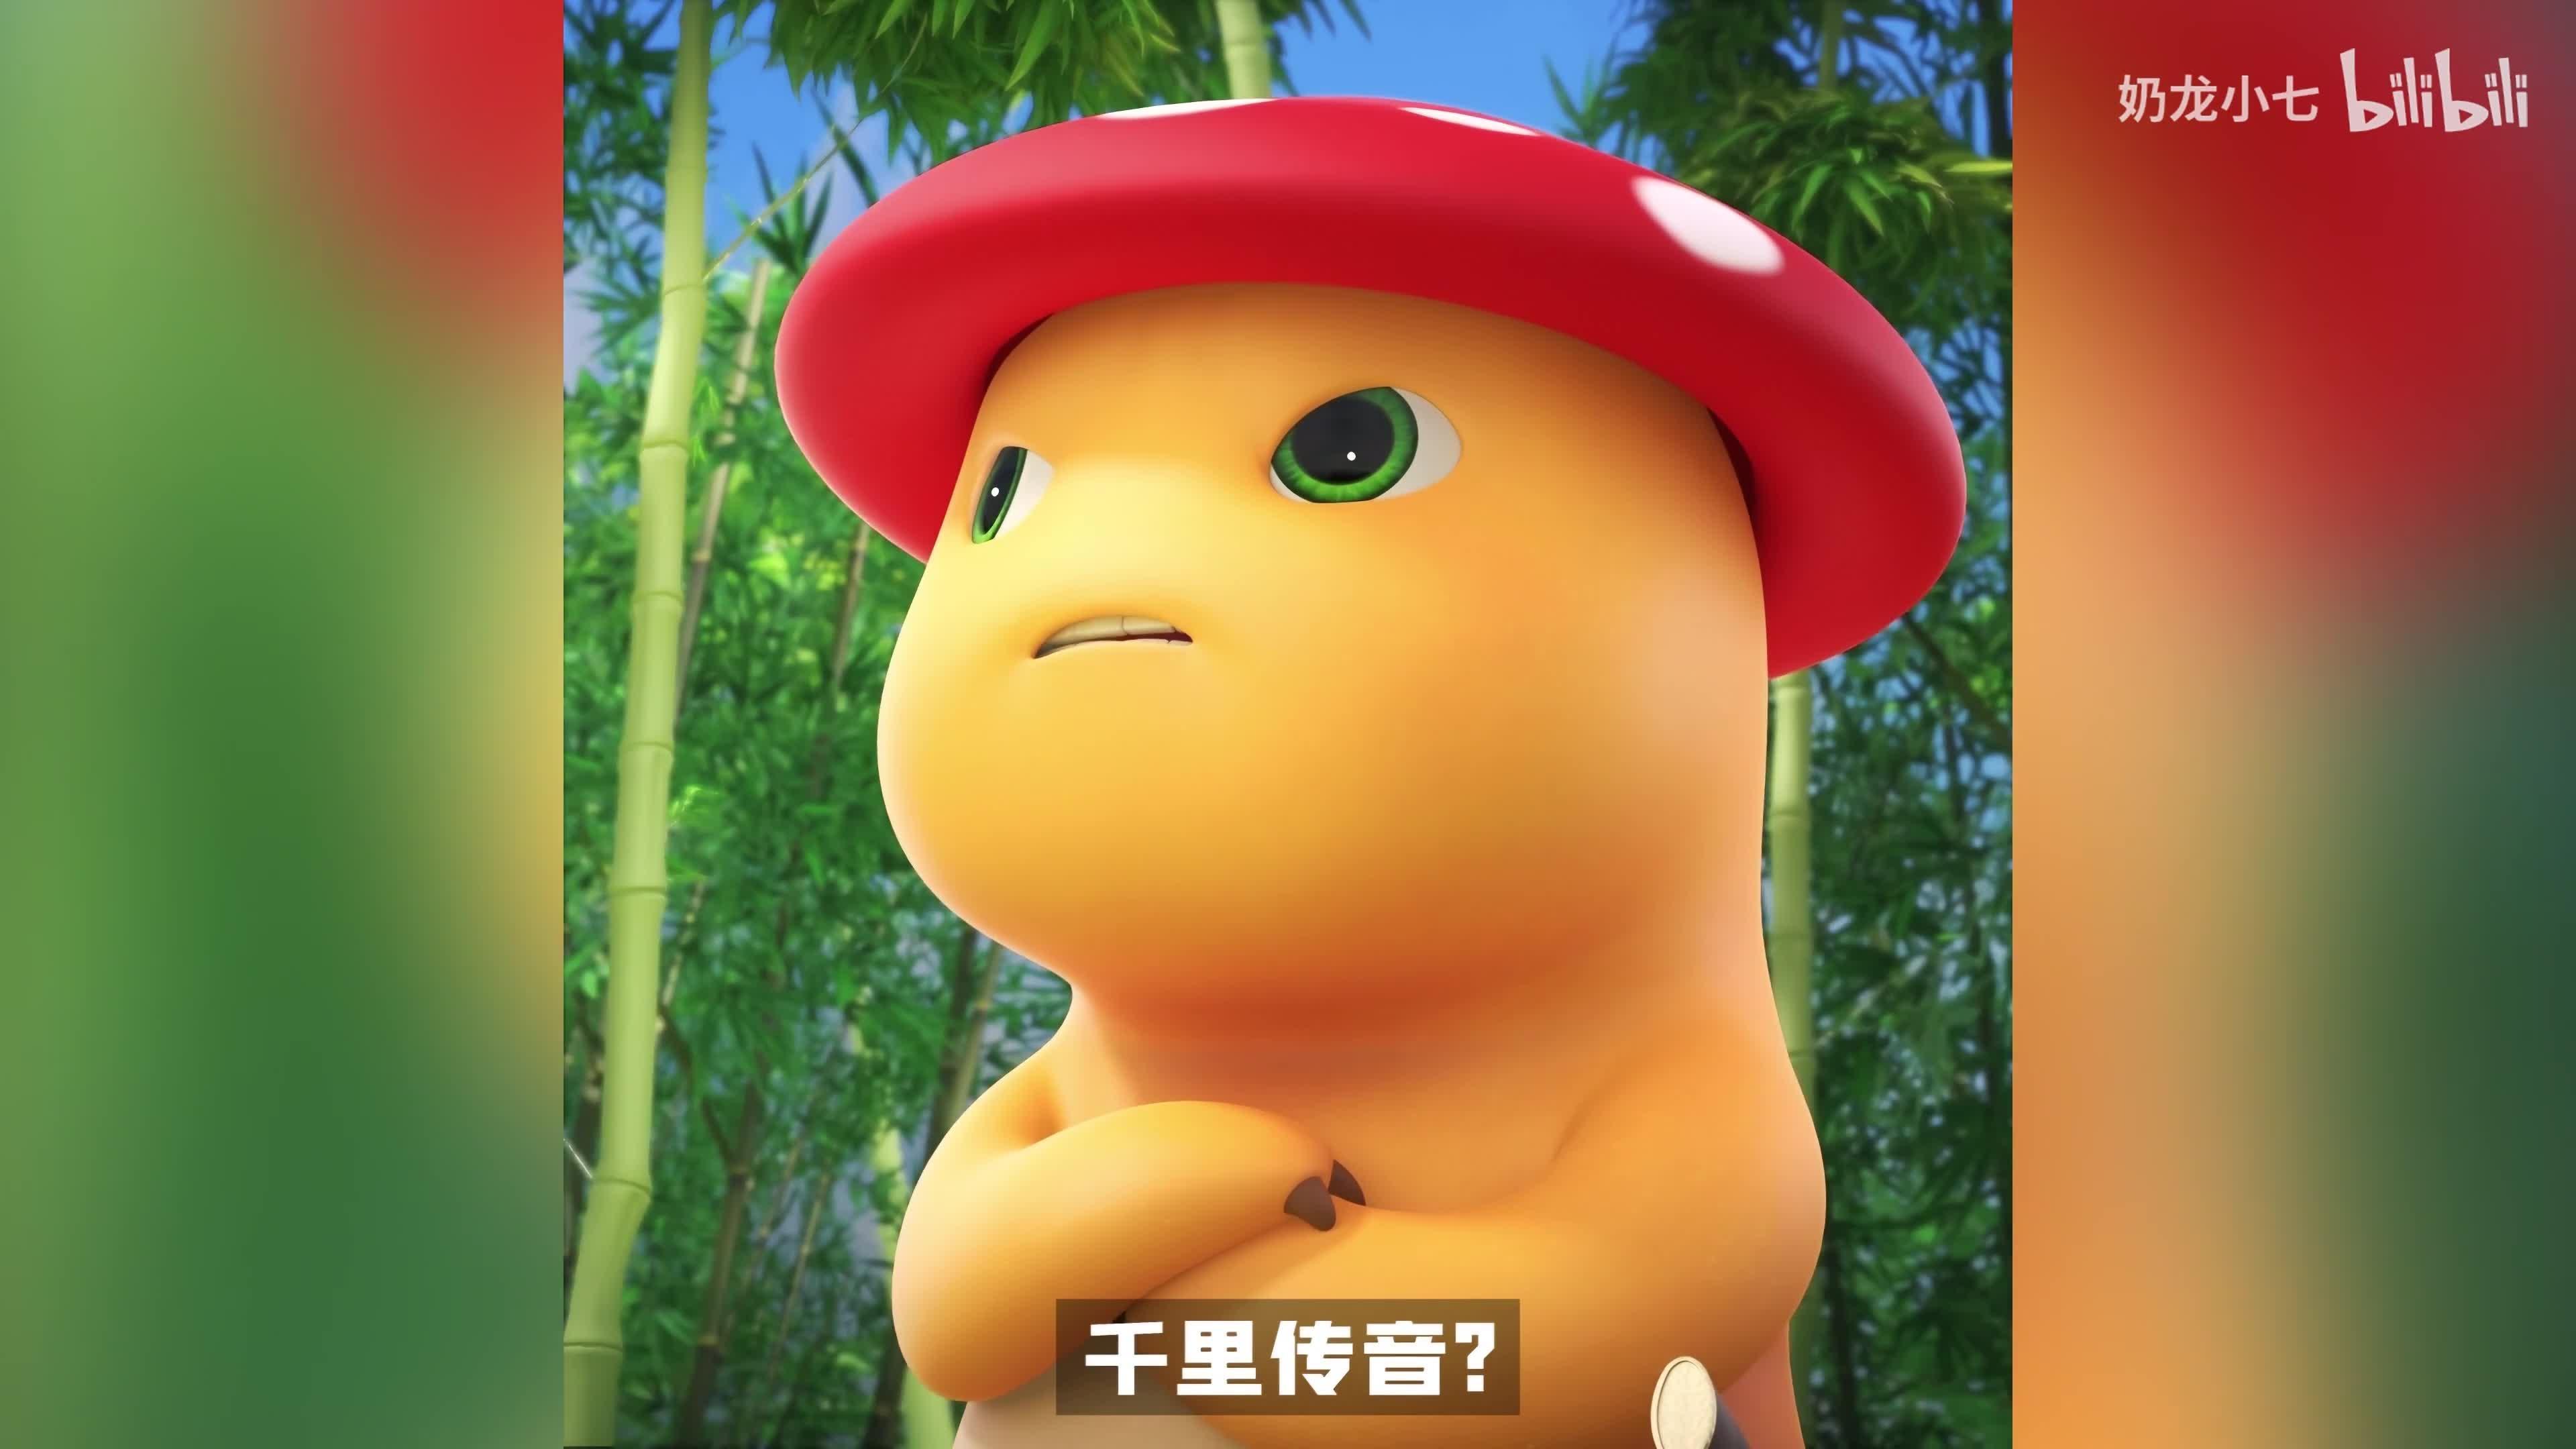
Label: nailong